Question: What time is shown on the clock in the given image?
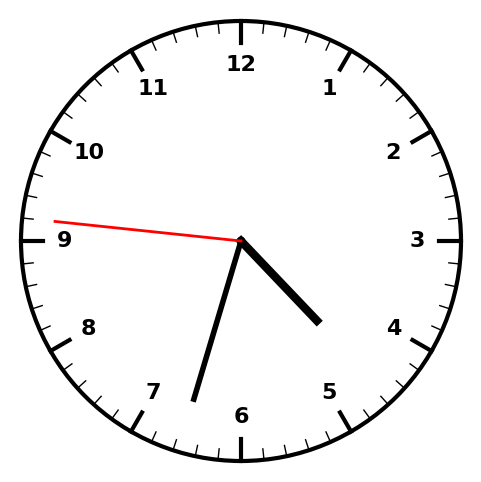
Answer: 04:32:46